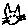
Label: cat